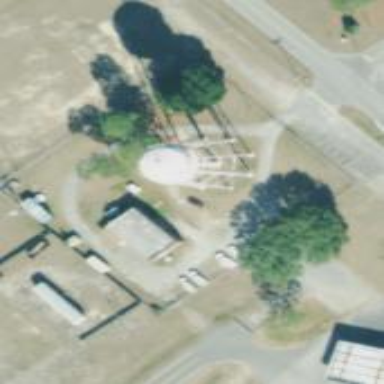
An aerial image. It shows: Water tower that is man-made.